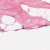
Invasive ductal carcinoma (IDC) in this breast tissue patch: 0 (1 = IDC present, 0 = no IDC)